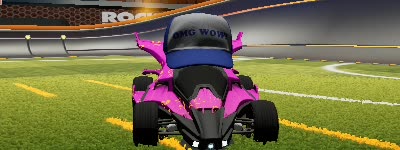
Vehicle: aftershock